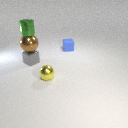
small green metal cylinder above large brown metal sphere